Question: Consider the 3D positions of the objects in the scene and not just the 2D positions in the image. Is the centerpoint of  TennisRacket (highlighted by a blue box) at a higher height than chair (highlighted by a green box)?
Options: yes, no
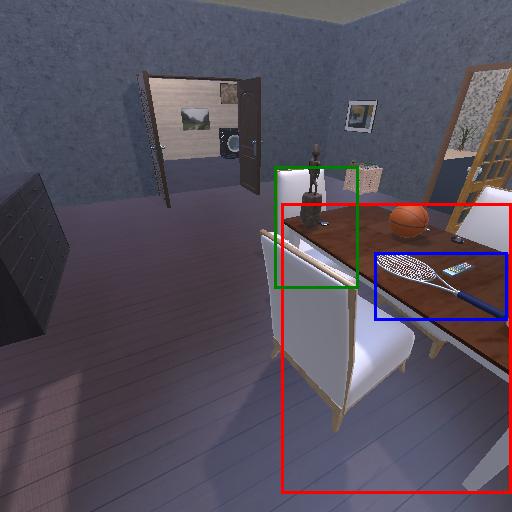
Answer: yes